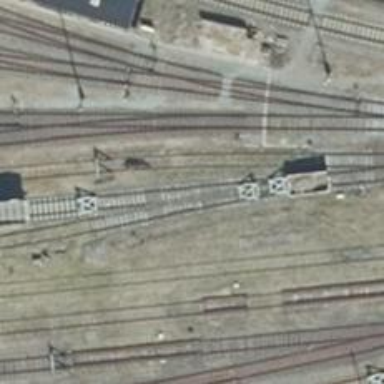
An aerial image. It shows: Abandoned railway yard.